Question: When the data is loaded into the gridview, the boolean values should show in the checkboxes. Checkbox should be in editable format.
I am getting number of errors: Invalid cast, String is not in valid format etc.
I searched in Google and here as well. There are number of devs who faced same or similar issues and have managed to get it solved.
'Mon_S1' is a boolean (true, false). Changed to string to test out following code snippets.
- <URL>
'checked='<%# bool.Parse(Eval("Mon_S1").ToString()) %>''
- <URL>
'checked='<%# Eval("Mon_S1") %>''
- <URL>
'checked='<%# Eval("Mon_S1").ToString().Equals("1") %>''
'checked='<%# Bind("Mon_S1").ToString().Equals("1") %>''
But no matter what combination of the answers I tried, it's not displaying the data as per the db which infact has boolean values.
Stacktrace for the following cast error:
'''
Line 143: <asp:TemplateField HeaderText="MS1">
Line 144: <ItemTemplate>
Line 145: <asp:CheckBox ID="cbMS1" runat="server" checked='<%# Eval("Mon_S1") %>'/>
Line 146: </ItemTemplate>
Line 147: </asp:TemplateField>
'''
---
'''
[InvalidCastException: Specified cast is not valid.]
ASP.testschedule_aspx.__DataBinding__control38(Object sender, EventArgs e) in C:\Test - 0509 working\TestSchedule.aspx:145
System.Web.UI.Control.OnDataBinding(EventArgs e) +92
System.Web.UI.Control.DataBind(Boolean raiseOnDataBinding) +85
System.Web.UI.Control.DataBind() +15
System.Web.UI.Control.DataBindChildren() +187
System.Web.UI.Control.DataBind(Boolean raiseOnDataBinding) +94
System.Web.UI.Control.DataBind() +15
System.Web.UI.Control.DataBindChildren() +187
System.Web.UI.Control.DataBind(Boolean raiseOnDataBinding) +94
System.Web.UI.Control.DataBind() +15
System.Web.UI.WebControls.GridView.CreateRow(Int32 rowIndex, Int32 dataSourceIndex, DataControlRowType rowType, DataControlRowState rowState, Boolean dataBind, Object dataItem, DataControlField[] fields, TableRowCollection rows, PagedDataSource pagedDataSource) +167
System.Web.UI.WebControls.GridView.CreateChildControls(IEnumerable dataSource, Boolean dataBinding) +3724
System.Web.UI.WebControls.CompositeDataBoundControl.PerformDataBinding(IEnumerable data) +67
System.Web.UI.WebControls.GridView.PerformDataBinding(IEnumerable data) +14
System.Web.UI.WebControls.DataBoundControl.OnDataSourceViewSelectCallback(IEnumerable data) +123
System.Web.UI.DataSourceView.Select(DataSourceSelectArguments arguments, DataSourceViewSelectCallback callback) +33
System.Web.UI.WebControls.DataBoundControl.PerformSelect() +138
System.Web.UI.WebControls.BaseDataBoundControl.DataBind() +30
System.Web.UI.WebControls.GridView.DataBind() +4
TestSchedule.TestSchedule.BindGridViewDataSchedule() in C:\Test - 0509 working\TestSchedule.aspx:39
TestSchedule.TestSchedule.Page_Load(Object sender, EventArgs e) in C:\Test - 0509 working\TestSchedule.aspx.cs:22
System.Web.Util.CalliEventHandlerDelegateProxy.Callback(Object sender, EventArgs e) +51
System.Web.UI.Control.OnLoad(EventArgs e) +92
System.Web.UI.Control.LoadRecursive() +54
System.Web.UI.Page.ProcessRequestMain(Boolean includeStagesBeforeAsyncPoint, Boolean includeStagesAfterAsyncPoint) +772
'''

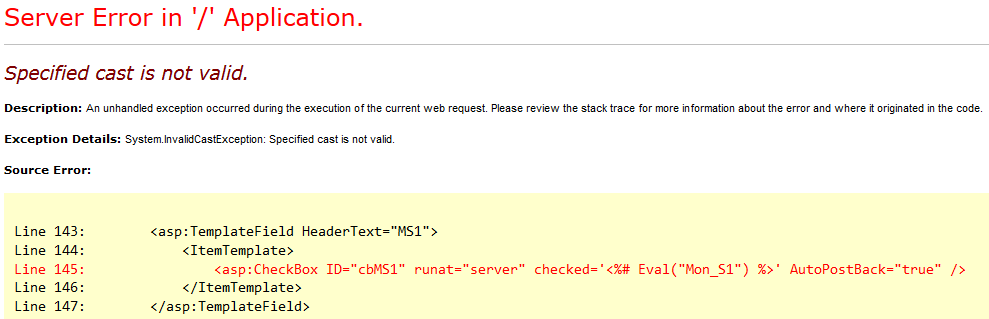
Answer: Instead of keep struggling with aspx and all the 'Eval' approaches you could already be finished by using codebehind, use the 'GridView''s 'RowDataBound'-event:
'''
protected void gridview1_RowDataBound(object sender, GridViewRowEventArgs e)
{
if (e.Row.RowType == DataControlRowType.DataRow)
{
CheckBox chk = (CheckBox) e.Row.FindControl("cbMs1");
DataRow row = ((DataRowView)e.Row.DataItem).Row;
chk.Checked = row.Field<bool>("Mon_S1");
}
}
'''
: Since it seems to be nullable according to your comment, use this:
'''
bool? nullOrTrue = row.Field<bool?>("Mon_S1");
chk.Checked = nullOrTrue.HasValue && nullOrTrue.Value;
'''
If it's actually not a 'bool' but a 'string' change 'row.Field<bool>' to 'row.Field<string>'. The benefit of codebehind is that you have compile time safety and debugging capability.
So even if this gives you also an exception you can fix it easily. You just need to set a breakpoint at the first line and expect the values in the debugger's quick watch window. There you can find out what types are actually involved. Maybe 'e.Row.DataItem' is not a 'DataRowView', then just look at it in debugger and use the correct type.
I also prefer to not use frontend for my business logic <URL>.